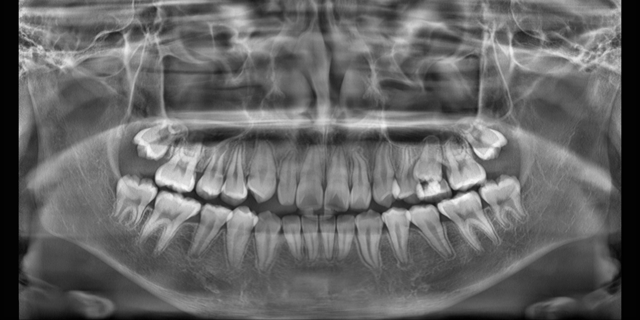
adult